Field crop: maize
Growth stage: 2
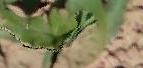
Species: maize